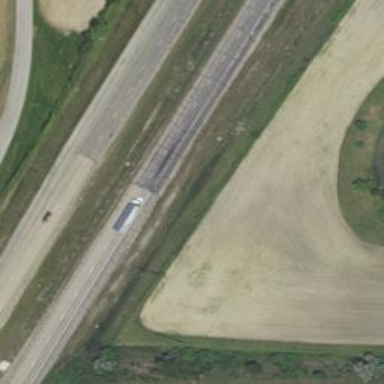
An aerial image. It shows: Motorway.